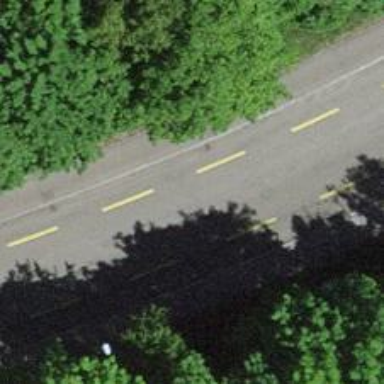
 featuring sidewalks on both sides and advisory cycle lane."